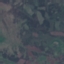
Land use / land cover class: HerbaceousVegetation